Question: We have a JSP page and it has a table like below

We load the data into this table using a JDBC Query. Now, please consider the below.
1. Each row display the data of a one single person.
2. Each person has a unique ID called idPerson
Now, we need to track which row contains the data belongs to which person. To do that, we have to "attach" the 'idPerson' to the rows somehow. We found the below way of doing that.
1. Create a "hidden text box" for each row and set idPerson into its value or id attribute.
However not sure how secure this method is, or whether someone can simply edit the HTML from browser and hack in.
What is the recommended way of doing this?
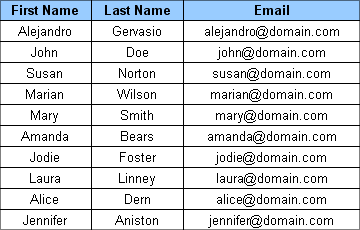
Answer: Your approach can change to use a proper hidden field: '<input type="hidden />'. Now, your concern is about :
> not sure how secure this method is, or whether someone can simply edit the HTML from browser and hack in
This id without a context is useless for attackers. Think about it: what's the real value of 'id=1'? You cannot do anything valuable with this. You can add security in other parts of your web application:
- - - - -
Apart of that, there's no problem on doing this.